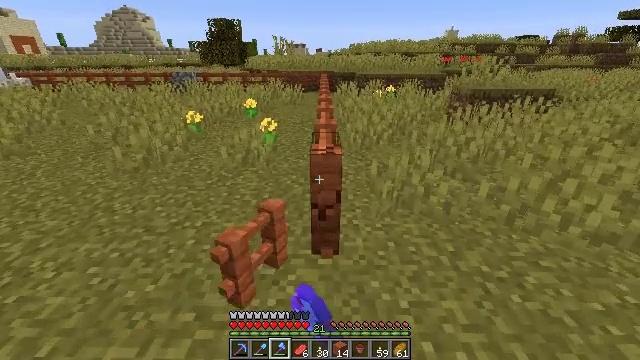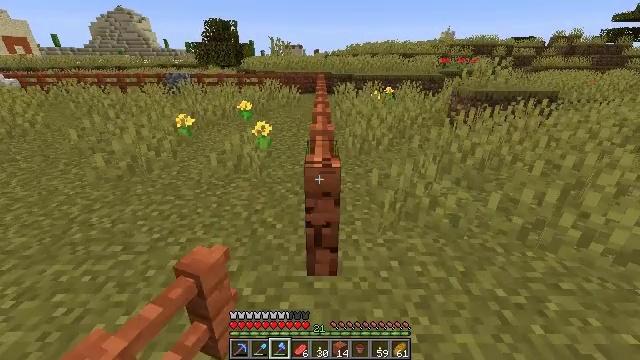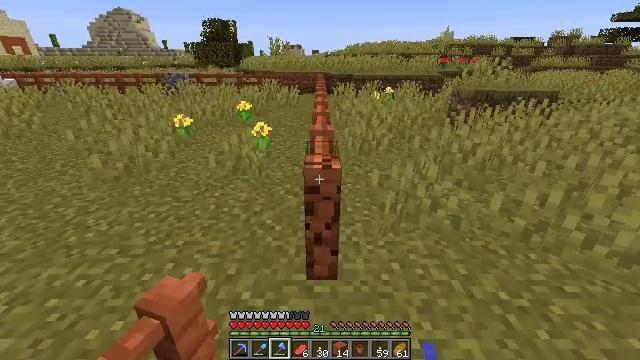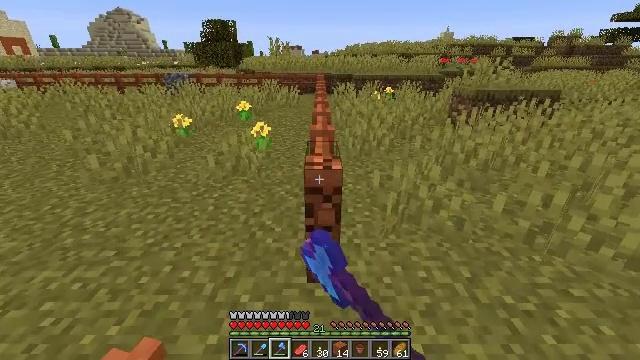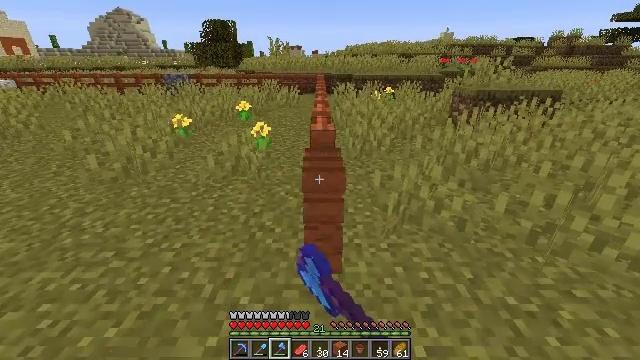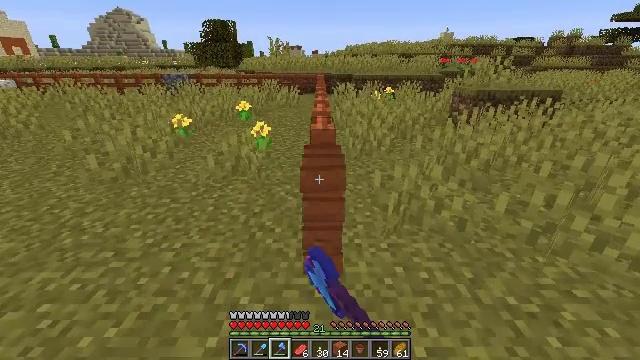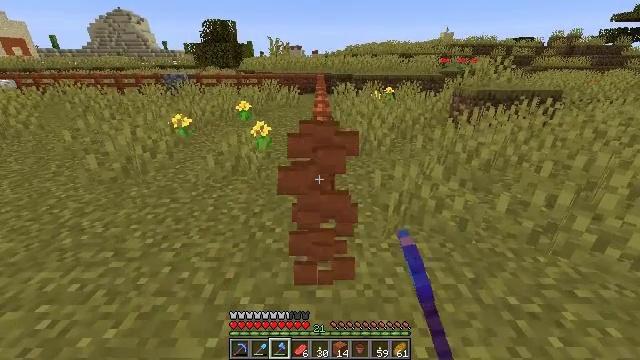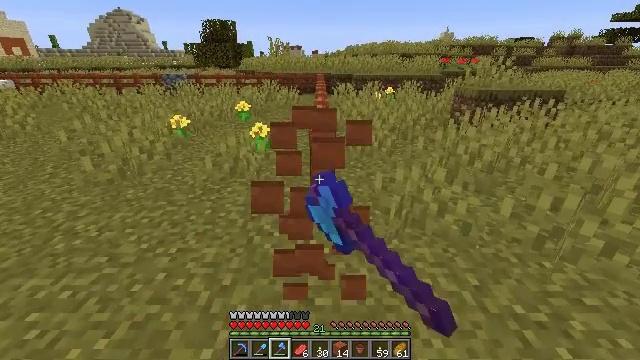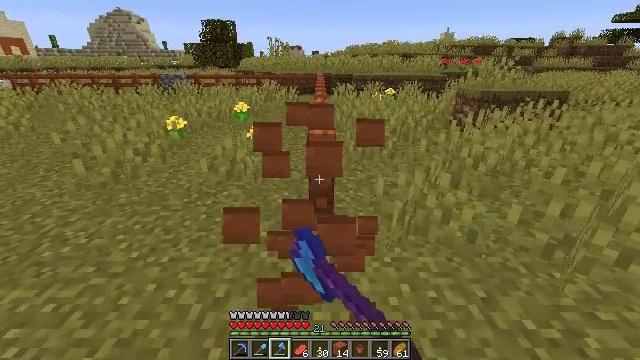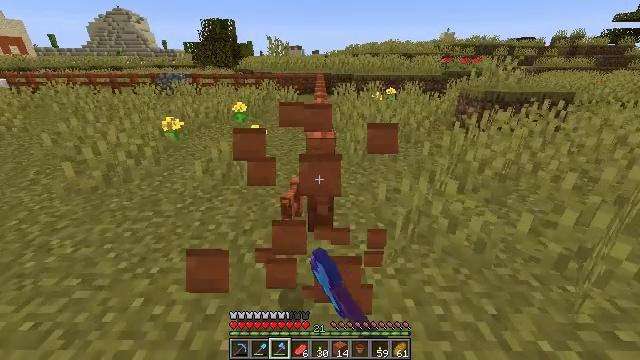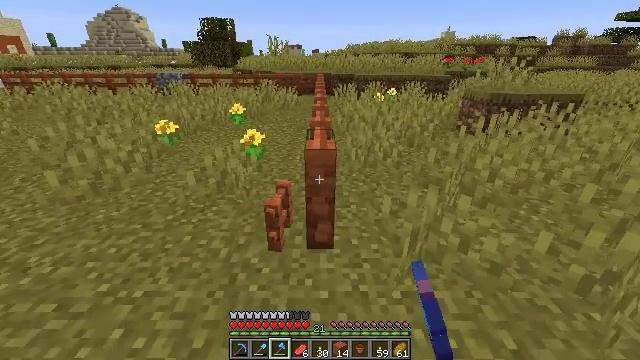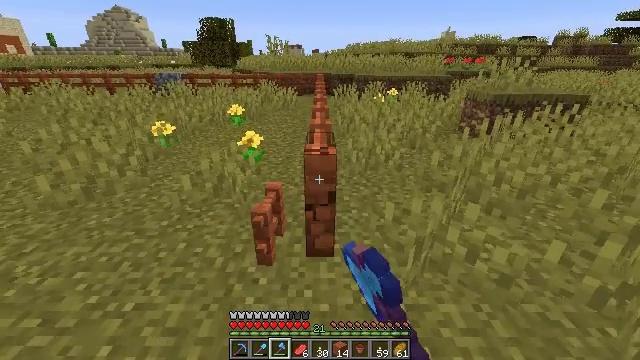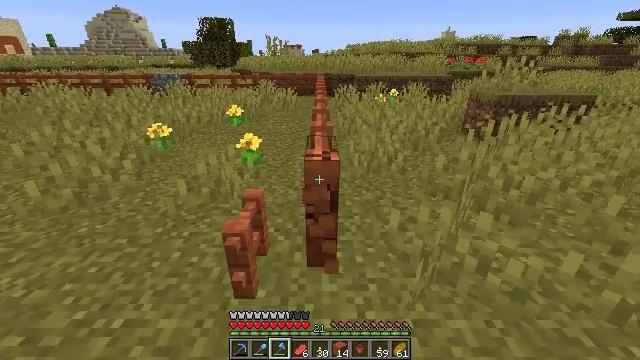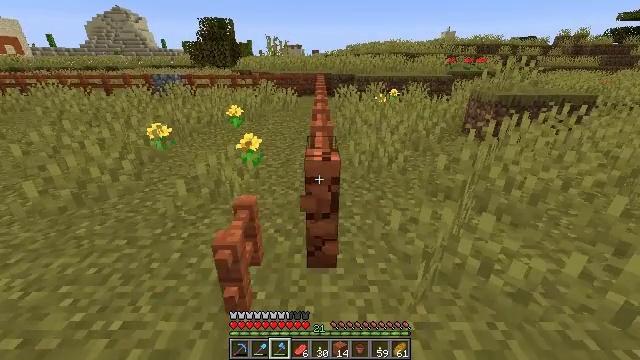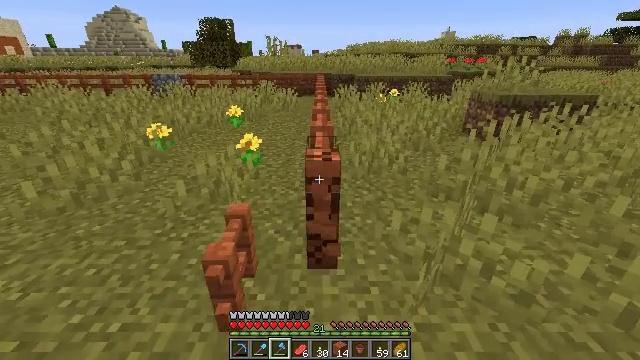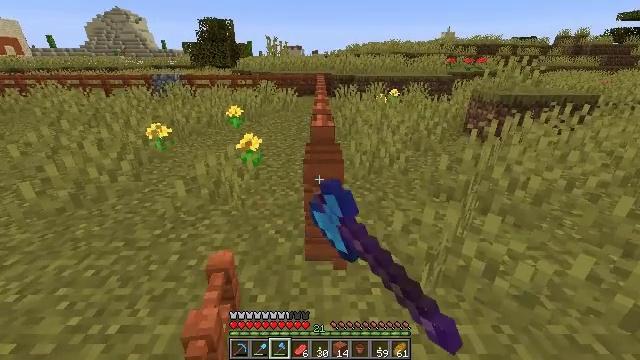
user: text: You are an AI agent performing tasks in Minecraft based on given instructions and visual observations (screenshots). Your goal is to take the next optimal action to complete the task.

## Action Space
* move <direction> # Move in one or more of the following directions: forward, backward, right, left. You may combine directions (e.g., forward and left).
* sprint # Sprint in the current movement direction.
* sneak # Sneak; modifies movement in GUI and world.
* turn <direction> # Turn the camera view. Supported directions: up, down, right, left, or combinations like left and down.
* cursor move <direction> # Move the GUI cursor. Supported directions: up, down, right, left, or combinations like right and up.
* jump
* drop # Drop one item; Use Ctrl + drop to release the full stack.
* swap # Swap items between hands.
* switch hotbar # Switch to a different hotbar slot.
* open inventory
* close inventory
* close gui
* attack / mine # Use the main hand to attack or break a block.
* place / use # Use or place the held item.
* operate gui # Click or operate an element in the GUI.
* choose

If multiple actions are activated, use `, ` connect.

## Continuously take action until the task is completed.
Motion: motion action
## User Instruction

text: Mine the acacia fence.
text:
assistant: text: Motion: attack / mine
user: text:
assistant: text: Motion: attack / mine
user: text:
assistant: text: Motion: attack / mine
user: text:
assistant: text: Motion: attack / mine
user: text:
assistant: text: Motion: attack / mine
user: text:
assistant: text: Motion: attack / mine
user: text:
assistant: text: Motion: move forward, attack / mine
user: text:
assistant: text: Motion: move forward, attack / mine
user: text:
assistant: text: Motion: move forward, attack / mine
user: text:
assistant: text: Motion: move forward, attack / mine
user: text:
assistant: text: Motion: attack / mine
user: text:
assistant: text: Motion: attack / mine
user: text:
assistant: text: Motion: attack / mine
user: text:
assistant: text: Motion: attack / mine
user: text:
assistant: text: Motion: attack / mine
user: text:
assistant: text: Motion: attack / mine
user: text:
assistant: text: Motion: move forward, attack / mine
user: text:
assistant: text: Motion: move forward, attack / mine
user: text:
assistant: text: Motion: move forward, attack / mine
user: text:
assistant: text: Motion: move forward, attack / mine
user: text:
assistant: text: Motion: move forward, attack / mine
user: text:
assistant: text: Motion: attack / mine
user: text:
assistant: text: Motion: attack / mine
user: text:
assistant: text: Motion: attack / mine
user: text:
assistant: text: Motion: attack / mine
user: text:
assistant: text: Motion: attack / mine
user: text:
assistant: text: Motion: move forward, attack / mine
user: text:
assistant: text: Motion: move forward, attack / mine
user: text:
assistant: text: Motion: move forward, attack / mine
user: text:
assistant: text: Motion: move forward, attack / mine